Field crop: maize
Growth stage: 2
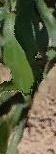
Species: maize